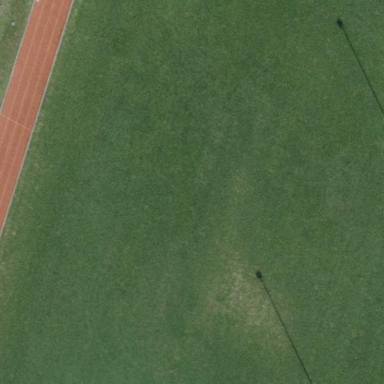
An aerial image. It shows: Soccer pitch for leisureland activities.